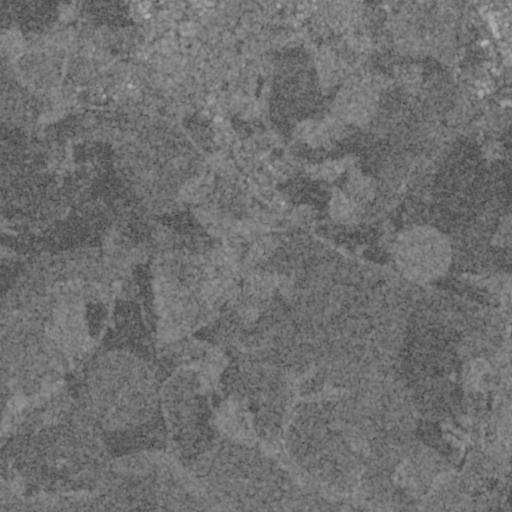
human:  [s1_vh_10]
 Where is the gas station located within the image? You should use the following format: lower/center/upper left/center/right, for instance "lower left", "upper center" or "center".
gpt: The gas station is located in the upper right of the image.
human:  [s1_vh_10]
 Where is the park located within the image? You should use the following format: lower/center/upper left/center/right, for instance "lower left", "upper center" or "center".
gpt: The park is located in the upper of the image.
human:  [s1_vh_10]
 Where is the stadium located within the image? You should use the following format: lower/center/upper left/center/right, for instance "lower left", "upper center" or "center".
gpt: The stadium is located in the upper right of the image.
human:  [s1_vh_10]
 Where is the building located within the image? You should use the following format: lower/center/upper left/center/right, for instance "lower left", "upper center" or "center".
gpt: There is no building in the image.

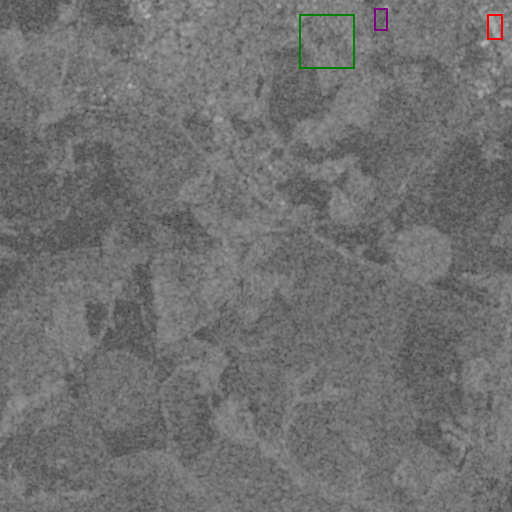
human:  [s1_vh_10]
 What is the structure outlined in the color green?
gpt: The structure outlined in green is a park.
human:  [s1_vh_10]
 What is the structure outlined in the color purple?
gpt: The structure outlined in purple is a stadium.
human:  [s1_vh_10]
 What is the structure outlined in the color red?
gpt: The structure outlined in red is a building.
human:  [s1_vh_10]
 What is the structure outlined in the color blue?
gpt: There is no blue outline.